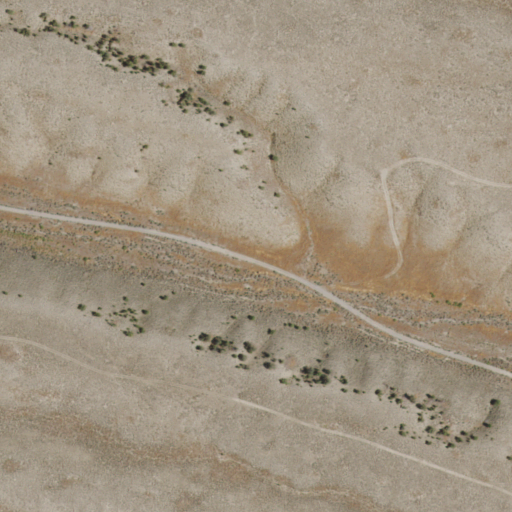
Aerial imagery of valley in Nevada named Immigrant Canyon containing only shrub